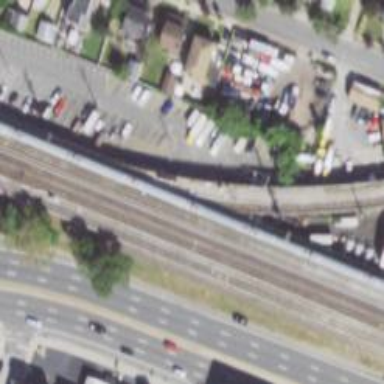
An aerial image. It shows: Bridge with electrified railway tracks.